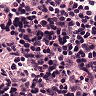
Metastatic tissue present: no